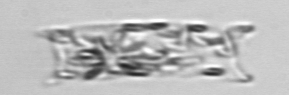
Label: Eucampia